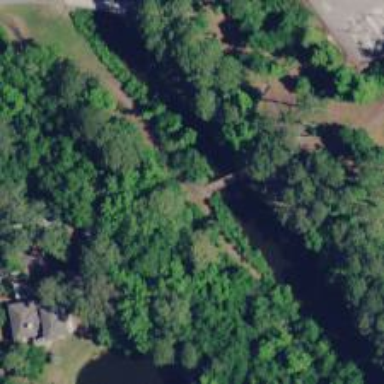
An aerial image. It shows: Path leading to bridge.